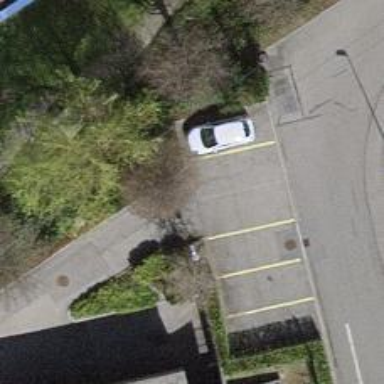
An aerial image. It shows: Bollard.